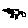
Label: cat